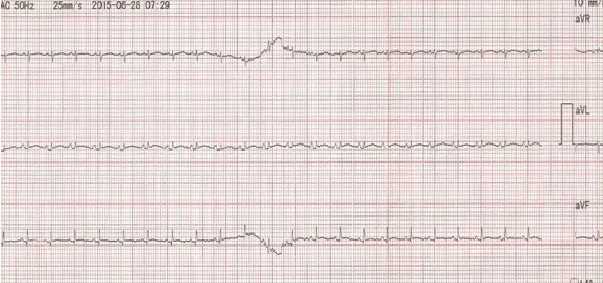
Electrocardiogram showing microvoltage.
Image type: electrography (ekg)